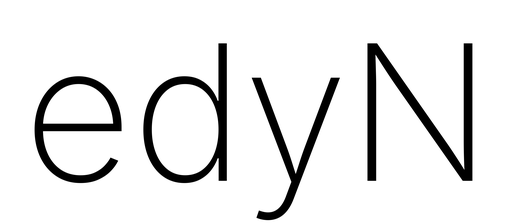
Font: Inter_ExtraLight